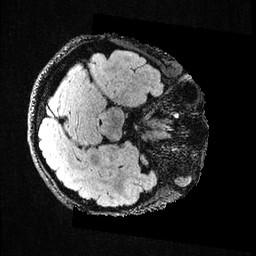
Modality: FLAIR
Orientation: axial
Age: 24
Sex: female
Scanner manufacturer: ge
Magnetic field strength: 3 T
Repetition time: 4.802 s
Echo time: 0.1171 s